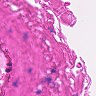
Metastatic tissue present: no